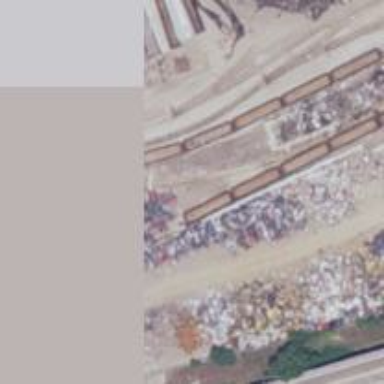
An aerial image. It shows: Railway spur service.